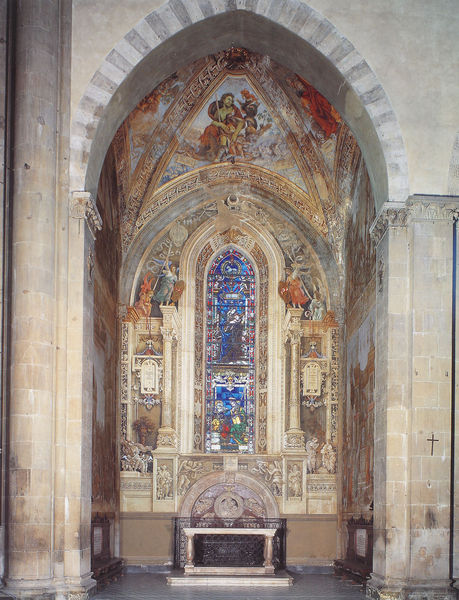
Titel: Cappella Strozzi
Künstler: Filippino Lippi
Standort: Florenz, S. Maria Novella, Cappella Strozzi (EU - I - Toskana)
Schlagwörter: blau, gemälde, bunt, fenster, glas, marmor, säule, säulen, rot, malerei, ornament, architektur, sockel, stein, kirche, gold, engel, relief, farbig, figuren, nische, gewölbe, altar, buntglas, glasmalerei, gotisch, spitzbogen, kapelle, deckengemälde, fresko, heilig, sakral, sakralbau, seitenkapelle, bnt